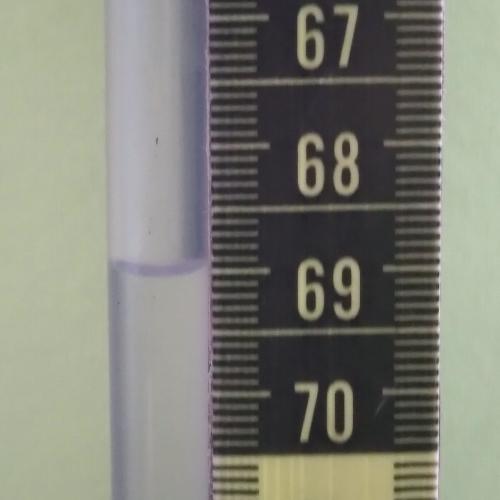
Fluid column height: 69.0 cm